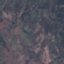
Land use / land cover: HerbaceousVegetation